Question: I'd like to make a folder which has a file in MyApp.app/Document folder by using NSFileManager. (MyApp is my custom app.)
So, I copied IMG_0525.jpg (For test) to project's folder.
And then trying to copy it from project's folder to MyApp.app/Document folder.
But I have no idea how to specify the path name. (source and destination path)
Would you let me know how?
'''
- (void)viewDidLoad
{
[super viewDidLoad];
// Do any additional setup after loading the view, typically from a nib.
[self generateTableContents];
}
- (void)generateTableContents {
NSFileManager * fileManager = [NSFileManager defaultManager];
NSArray *appsDirectory = NSSearchPathForDirectoriesInDomains(NSDocumentDirectory, NSUserDomainMask, YES);
NSString *documentPath = [appsDirectory objectAtIndex:0];
NSLog(@"documentPath : %@", documentPath);
[fileManager changeCurrentDirectoryPath:documentPath];
[fileManager createDirectoryAtPath:@"user_List1" withIntermediateDirectories:YES attributes:nil error:nil];
// I'm trying to copy IMG_0525.jpg to MyApp.app/Document/user_List1 folder.
[fileManager copyItemAtPath:<#(NSString *)srcPath#> toPath:<#(NSString *)dstPath#> error:<#(NSError * *)error#>];
}
'''

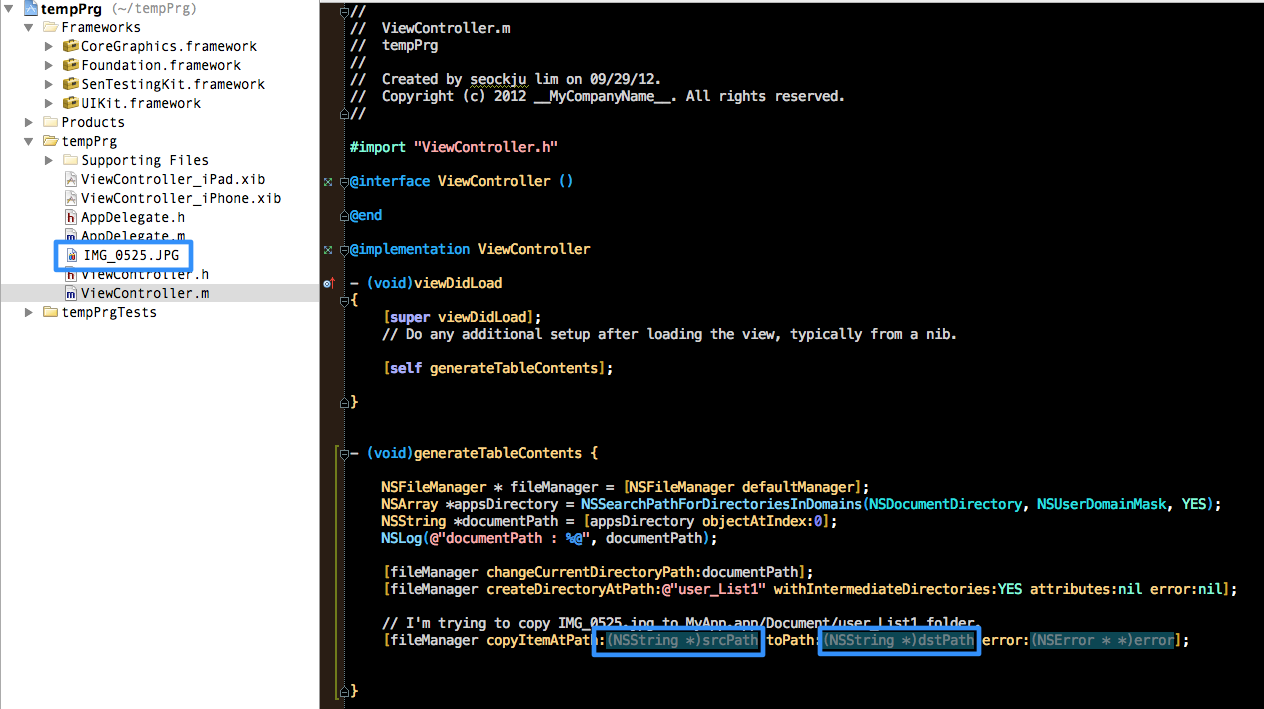
Answer: - Your code for getting this documents directory using 'NSSearchPathForDirectoriesInDomains' is correct, but note that this will not point into "MyApp.app/Documents". In fact, you can't modify the application's bundle content at runtime (btw it would violate the code signature of the bundle if you modify it), but you can copy files in the application's sandbox (which is outside of the "MyApp.app" bundle), and that's the path to this application's sandbox's Document folder that your call to 'NSSearchPathForDirectoriesInDomains' will return- That being said, you then now have the destination folder for your file, so that is the 'toPath:' parameter of '-copyItemAtPath:toPath:error:' method. The only missing part is the source path that points to the resource in your bundle (to point to the image file you added in your Xcode project once it is compiled in the bundle).
'-[NSBundle pathForResource:ofType:]'. This is very simple to use:
'''
NSString* sourcePath = [[NSBundle mainBundle] pathForResource:@"IMG_0525" ofType:"jpg"];
'''
- 'error:''NULL''NSError*''-copyItemAtPath:toPath:error:''NSError* error;''&error''-copyItemAtPath:toPath:error:'
So the complete call will look like this:
'''
NSError* error; // to hold the error details if things go wrong
NSString* sourcePath = [[NSBundle mainBundle] pathForResource:@"IMG_0525" ofType:"jpg"];
BOOL ok = [fileManager copyItemAtPath:sourcePath toPath: documentPath error:&error];
if (ok) {
NSLog(@"Copy complete!");
} else {
NSLog(@"Error while trying to copy image to the application's sandbox: %@", error);
}
'''